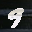
Label: 9